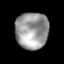
Tissue: lung
Cell type: Myeloid cells
Senescence score: 0.5657
Nuclear area (px): 1187
Mean DAPI intensity: 154.385